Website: home-depot
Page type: billing-address
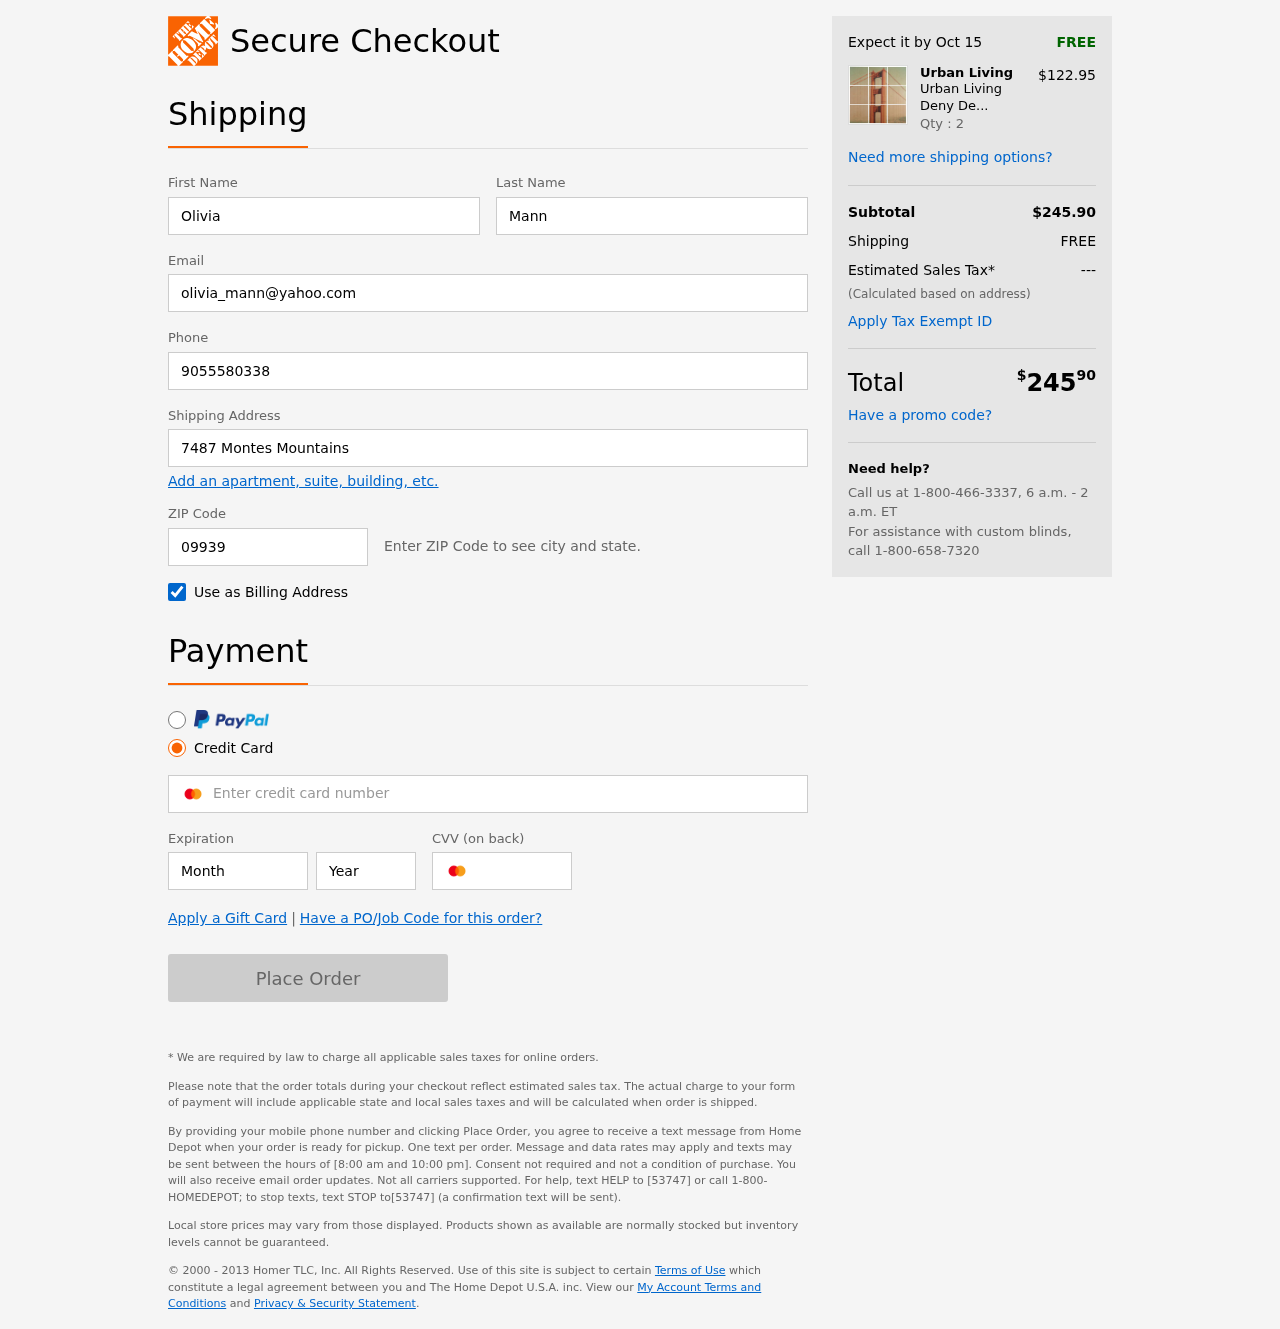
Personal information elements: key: PII_FIRSTNAME
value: Olivia
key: PII_LASTNAME
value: Mann
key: PII_EMAIL
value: olivia_mann@yahoo.com
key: PII_PHONE
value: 9055580338
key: PII_STREET
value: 7487 Montes Mountains
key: PII_POSTCODE
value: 09939
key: PII_CARD_NUMBER
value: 2236 4821 9398 9391
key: PII_CARD_EXPIRY_MONTH
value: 02
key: PII_CARD_CVV
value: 265
Product elements: key: PRODUCT1_BRAND
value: Urban Living
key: PRODUCT1_NAME
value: Urban Living Deny Designs 51865-wwmr01 Wall Art
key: PRODUCT1_PRICE
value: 122.95
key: PRODUCT1_QUANTITY
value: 2
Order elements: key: ORDER_DELIVERY_DATE
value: Oct 15
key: ORDER_SUBTOTAL
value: $245.90
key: ORDER_SHIPPING_COST
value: FREE
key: ORDER_TAX
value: ---
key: ORDER_TOTAL2
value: $24590